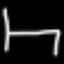
Label: bed